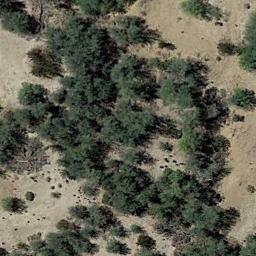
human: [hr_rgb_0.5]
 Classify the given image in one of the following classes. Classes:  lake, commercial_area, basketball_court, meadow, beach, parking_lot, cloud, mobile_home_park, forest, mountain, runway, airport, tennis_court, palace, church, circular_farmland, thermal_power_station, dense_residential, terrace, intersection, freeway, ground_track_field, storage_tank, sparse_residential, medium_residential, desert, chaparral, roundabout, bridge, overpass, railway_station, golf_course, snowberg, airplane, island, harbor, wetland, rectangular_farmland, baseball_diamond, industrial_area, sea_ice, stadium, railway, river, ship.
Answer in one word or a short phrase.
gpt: chaparral